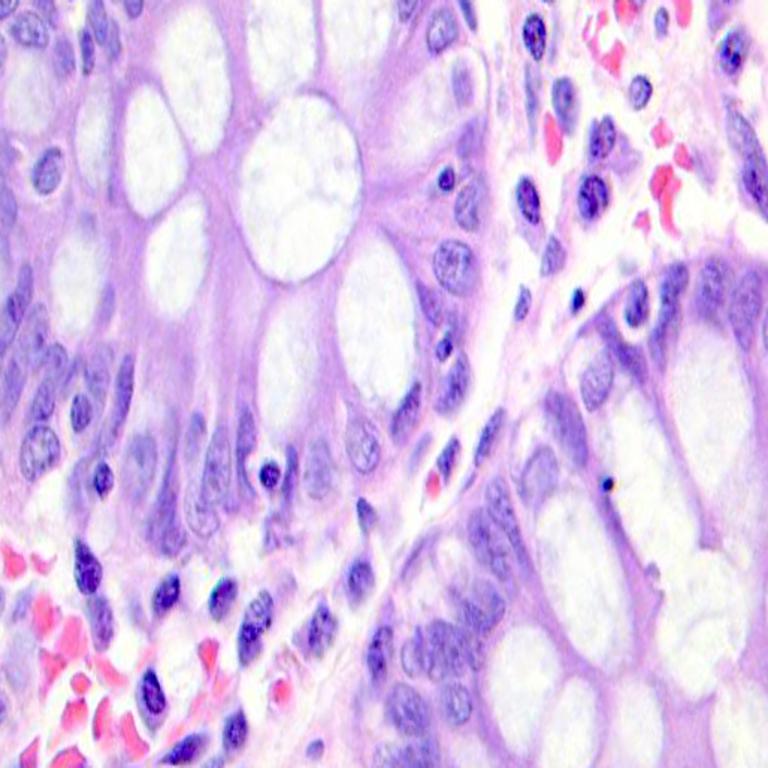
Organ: colon
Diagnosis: benign